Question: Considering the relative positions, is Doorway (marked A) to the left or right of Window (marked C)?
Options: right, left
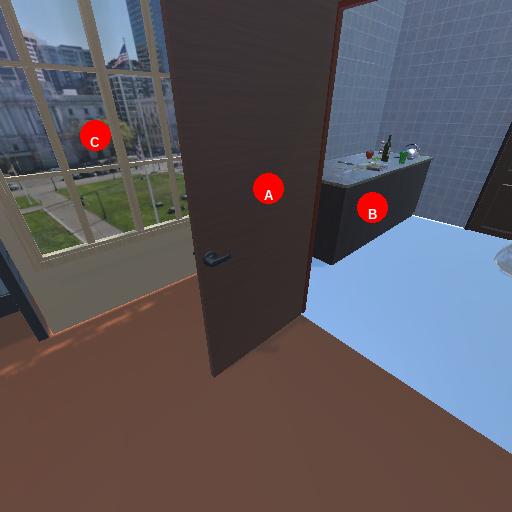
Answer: right